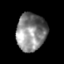
Tissue: skin
Cell type: Epithelial cells
Senescence score: 0.2581
Nuclear area (px): 1103
Mean DAPI intensity: 133.437